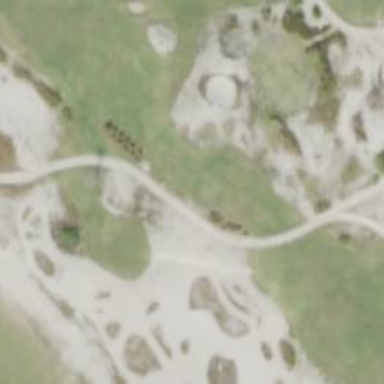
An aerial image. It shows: Pathway for golfing.